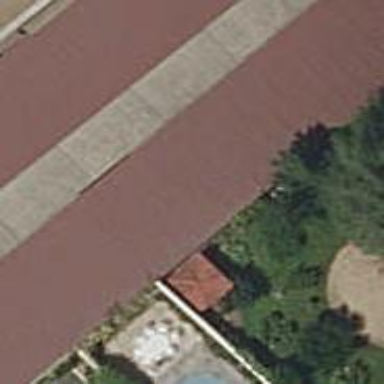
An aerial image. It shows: Carport structure.